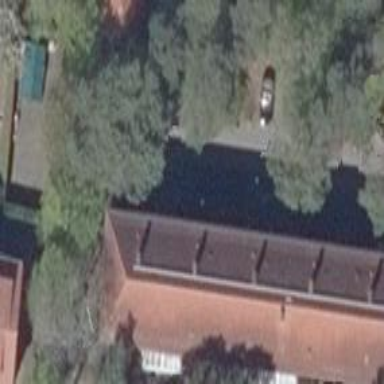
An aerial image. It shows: Apartment building with hipped roof.